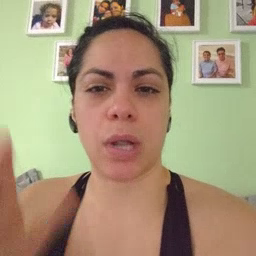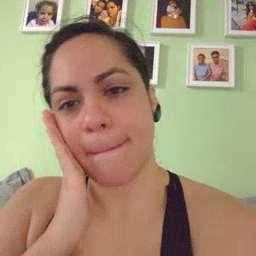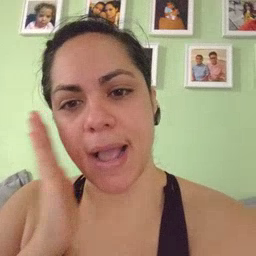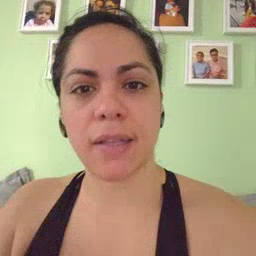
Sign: bed